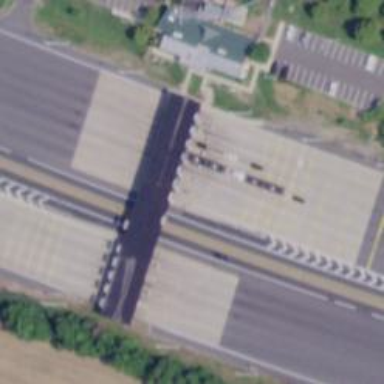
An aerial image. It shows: Toll gantry on the road.